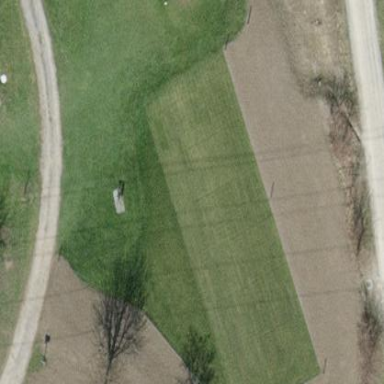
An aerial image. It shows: Golf tee area covered with grass.